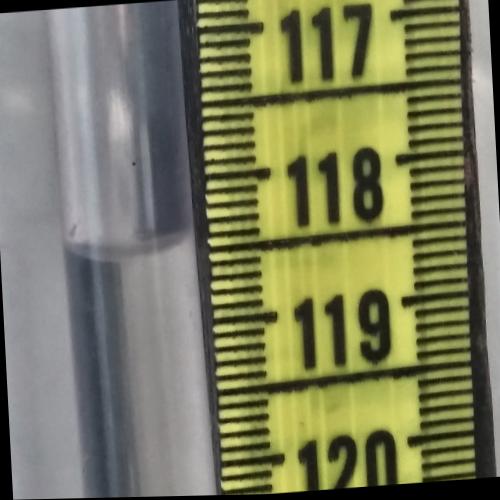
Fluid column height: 118.4 cm